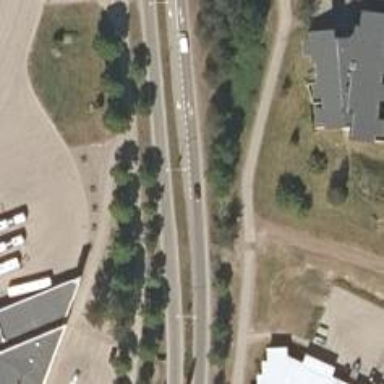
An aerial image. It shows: Asphalt cycleway.